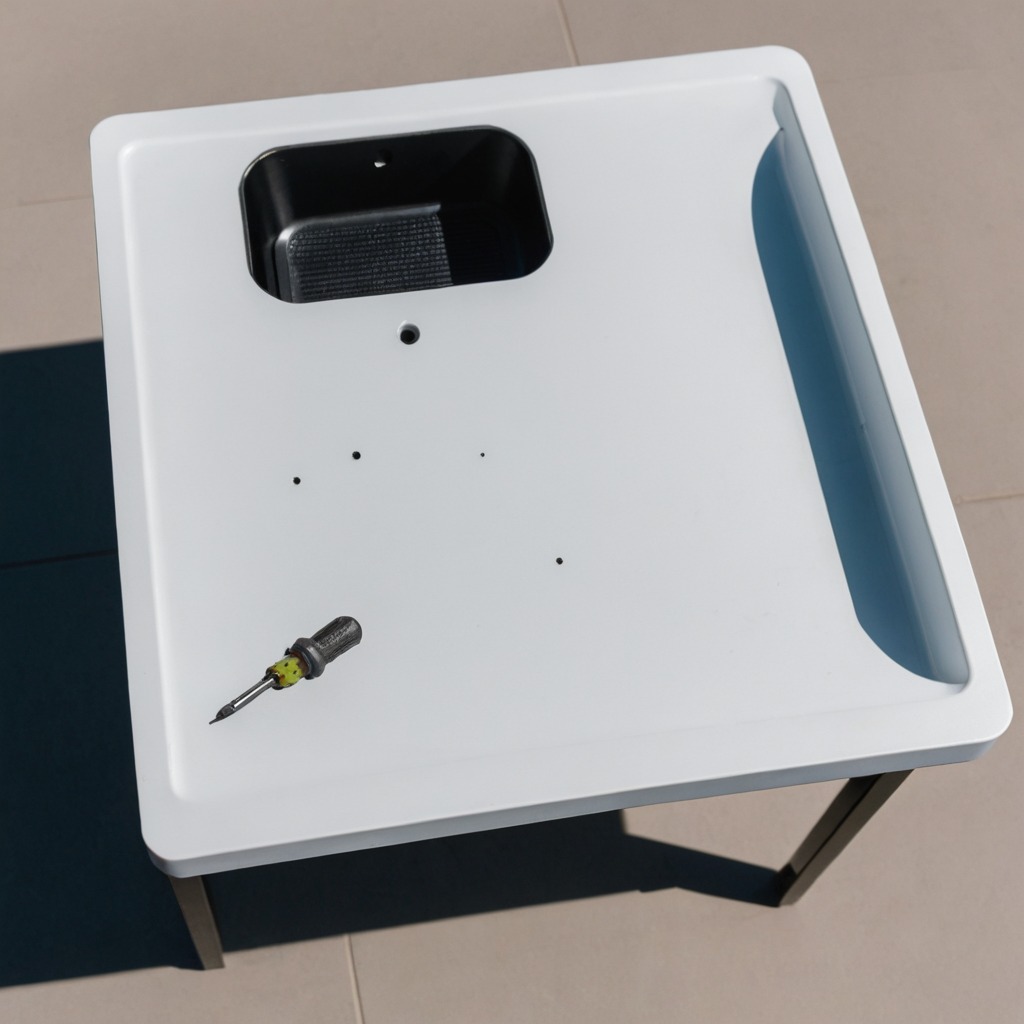
A screwdriver lies on the table.